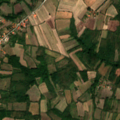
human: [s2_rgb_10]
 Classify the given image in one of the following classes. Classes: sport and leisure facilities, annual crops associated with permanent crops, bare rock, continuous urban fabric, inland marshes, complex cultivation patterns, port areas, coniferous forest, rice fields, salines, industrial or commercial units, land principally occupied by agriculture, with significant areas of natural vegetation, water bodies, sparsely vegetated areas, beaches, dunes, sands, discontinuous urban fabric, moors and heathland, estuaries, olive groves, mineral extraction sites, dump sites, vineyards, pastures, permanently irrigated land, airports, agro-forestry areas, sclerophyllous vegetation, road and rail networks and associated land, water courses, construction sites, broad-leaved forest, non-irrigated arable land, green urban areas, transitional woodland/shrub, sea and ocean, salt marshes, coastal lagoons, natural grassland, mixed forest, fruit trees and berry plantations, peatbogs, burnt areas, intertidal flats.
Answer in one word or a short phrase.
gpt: discontinuous urban fabric, non-irrigated arable land, complex cultivation patterns, land principally occupied by agriculture, with significant areas of natural vegetation, broad-leaved forest